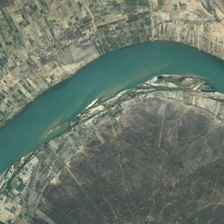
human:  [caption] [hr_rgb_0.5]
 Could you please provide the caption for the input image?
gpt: many pieces of farmlands are in two sides of a green curved river .

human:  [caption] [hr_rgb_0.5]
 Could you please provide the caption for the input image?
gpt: many pieces of farmlands are in two sides of a green curved river .

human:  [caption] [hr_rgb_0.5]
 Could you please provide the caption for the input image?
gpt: a vehicle is on the road beside the river .

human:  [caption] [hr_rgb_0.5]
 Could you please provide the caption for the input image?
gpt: a crooked river flows through a large area .

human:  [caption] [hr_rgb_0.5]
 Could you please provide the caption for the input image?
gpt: a crooked river flows through a large area .